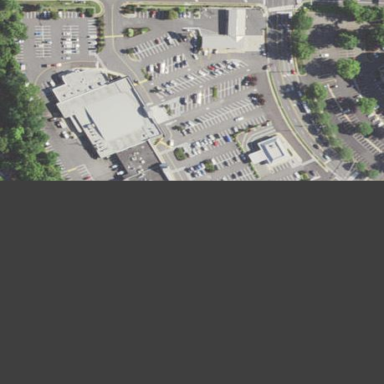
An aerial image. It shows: Retail area.